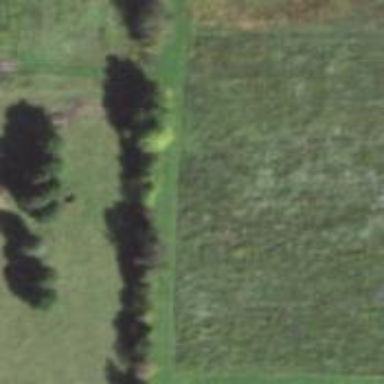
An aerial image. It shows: Row of trees in natural setting.